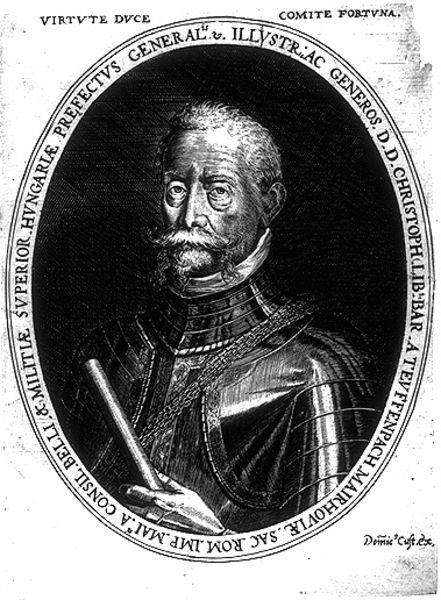
Titel: Bildnis des Christoph von Teuffenbach
Künstler: Dominicus Custos
Institution: (Seriendruck)
Schlagwörter: dunkel, hand, kopf, mann, schatten, weiß, frisur, grau, haar, hintergrund, licht, nase, ohr, schwarz, stirn, zeichnung, blick, alt, bart, schnurrbart, augen, barock, gesicht, kragen, rahmen, bild, bildnis, hals, herr, portrait, porträt, haare, halbfigur, brustbild, ohren, renaissance, oval, rund, stock, tondo, schärpe, schrift, stab, furchen, kette, grafik, graphik, schriftzug, krieg, military, soldaten, soldier, white, schnäuzer, black, face, nose, old, schnurbart, ernst, inschrift, glanz, pupillen, print, metall, schnauzer, tränensäcke, foto, buch, medaillon, druck, stich, schwarzweiß, text, plakette, soldat, augenringe, bismarck, offizier, herrscher, ritter, rüstung, rom, runzeln, brief, man, general, ear, head, ritterrüstung, armor, armour, eyes, feldherr, knight, sash, schriftrolle, spanish, suit, uniform, staffel, emblem, kupferstich, black and white, en face, mouth, wrinkles, beard, old man, marschallstab, writing, bismark, flugblatt, abbildung, person, feldherrnstab, human, shoulder, latein, lateinisch, schwrzweiß, inscription, umschrift, signature, shine, engraving, war, fingers, ungarn, christoph, belcihtung, stick, forehead, page, round, staff, bar, latin, preuße, mustache, moustache, weuss, words, naase, medallion, ruff, glänzan, marschallsstab, ritterüstung, chain, sick, bags, t, gerneral, generos, brows, conquistador, polished, 4stab, salodat, hungary, #stab, prefectus, dvce, fortvna, tevffenpach, mairhoviae, romeimp, consil, beli, milttlae, superior, hongaarse president, pd, tsaat, kupfetstich